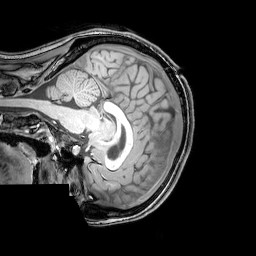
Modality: T1w
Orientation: sagittal
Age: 25
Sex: female
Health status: healthy
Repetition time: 0.081 s
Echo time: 0.037 s